Question: Based on this dialog, how can I tell if I am on Juno SR1 or Juno SR2?

Do I look at Eclipse Platform, or Eclipse RCP? Or is there some other place I should be looking at instead?
This was taken on Spring Toolsuite, and I have updated to the latest versions via Help > Check for Updates. Help > About would show 3.3.0.RELEASE.
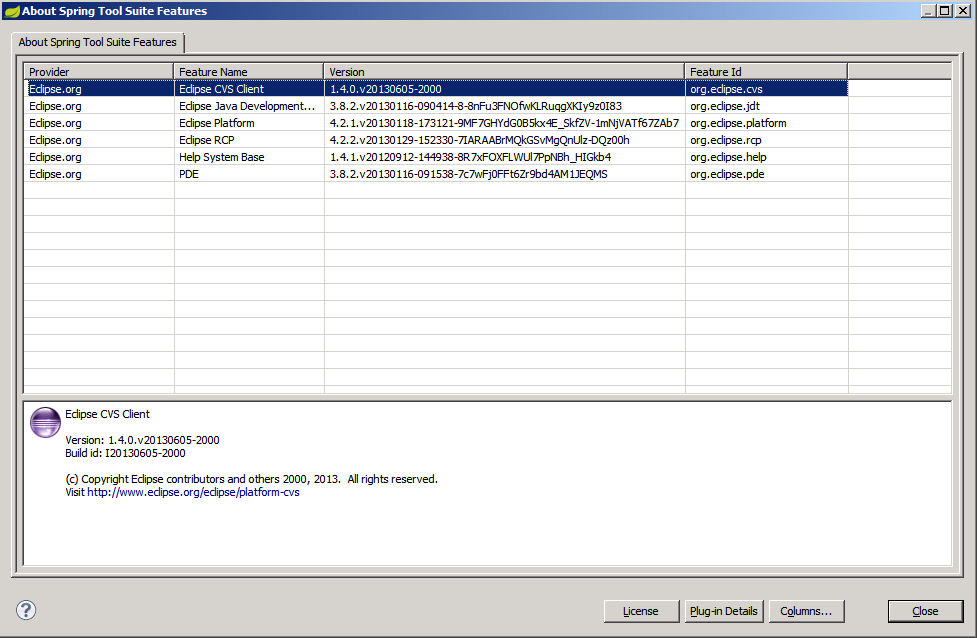
Answer: It's neither. You're seeing a CVS Client feature that's dated months after Juno SR2 (it's more in line with Kepler) along with an Eclipse Platform feature that roughly corresponds to Juno SR1. That said, unless this is merely an academic thought experiment, what's this supposed to be an answer to?